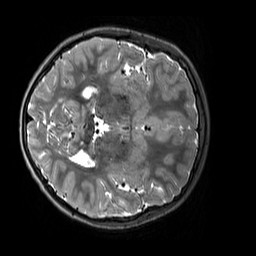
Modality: T2w
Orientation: axial
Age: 9
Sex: male
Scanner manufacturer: siemens
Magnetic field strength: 3 T
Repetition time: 3.2 s
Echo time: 0.408 s